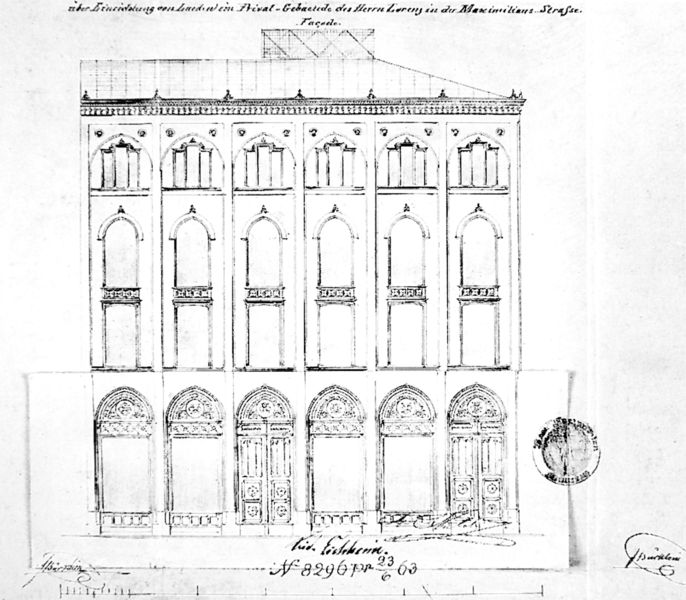
Titel: Haus Lorenz, München, Maximilianstr.32
Künstler: Friedrich Bürklein
Standort: München
Institution: Stadtmuseum, Graphische Sammlung
Schlagwörter: hand, weiß, fenster, grau, hell, laterne, licht, schwarz, skizze, säule, säulen, tür, zeichnung, dach, gebäude, haus, hund, ornament, wand, architektur, sockel, signatur, norden, kirche, drei, renaissance, schrift, papier, ansicht, bogen, fassade, italien, süden, türen, venedig, zwei, studie, giebel, graphik, türe, pilaster, figuren, detail, zahlen, flügeltür, bögen, eingang, unterschrift, orient, münchen, palast, palazzo, torbogen, druck, text, buchstaben, beschriftung, überschrift, stempel, entwurf, kopie, arkaden, fries, portal, wappen, portale, gotisch, spitzbögen, rundbögen, struktur, historismus, etagen, plan, ballustrade, siegel, nummern, entwurfszeichnung, stockwerke, islam, bau, nummer, masswerk, geschoss, grundriss, bauwerk, massstab, aufriss, tympanon, zeichung, bauplan, architekt, romanisch, aufteilung, lisene, beschriftet, gliederung, dreizonig, protal, bauzeichung, entwurfzeichnung, aussenfassade, masstab, neogotik, palastbau, fenstergliederung, maximilianstr., himmelsrichtung, aurriss, fwzi, genordet, gestempelt, überfangbogen, dreibahnig, akroter, gleichmäßig